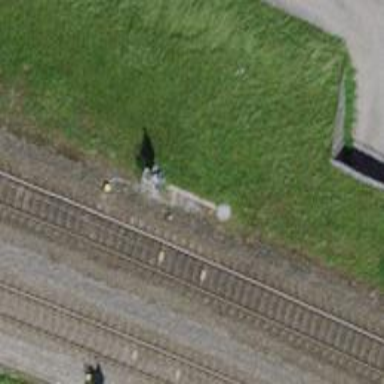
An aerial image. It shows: Railway signal.